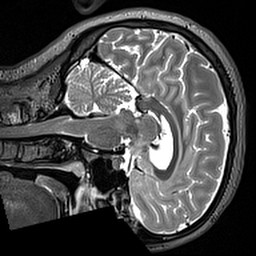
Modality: T2w
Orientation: sagittal
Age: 20
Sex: female
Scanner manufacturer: siemens
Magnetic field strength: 3 T
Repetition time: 3.2 s
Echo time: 0.567 s